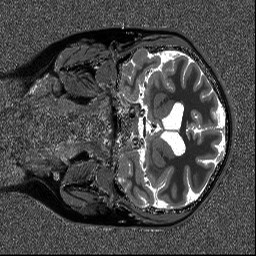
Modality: T1map
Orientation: coronal
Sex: female